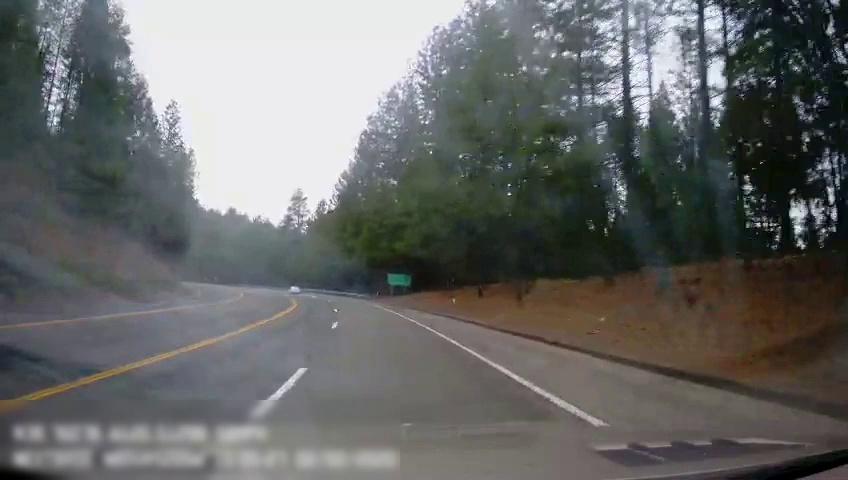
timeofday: Day
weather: Cloudy
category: Drivable Space
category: Vehicles | Car
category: Lanes | Opposite Lane
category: Lanes | Opposite Lane
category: Lanes | Alternate Lane
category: Lanes | Current Lane
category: Lanes | Current Lane
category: Traffic | Signs